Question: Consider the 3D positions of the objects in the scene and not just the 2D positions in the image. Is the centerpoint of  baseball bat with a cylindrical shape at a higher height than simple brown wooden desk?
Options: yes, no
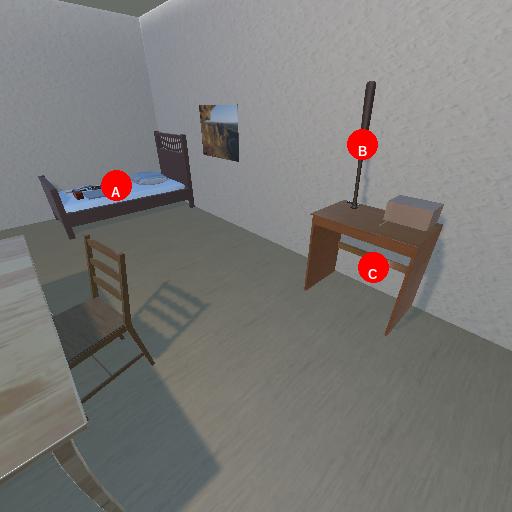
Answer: yes